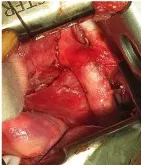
Intraoperative images. (D) Surgical result.
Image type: medical_photograph (other_medical_photograph)